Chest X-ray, PA view. Patient: 60 years old, sex F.
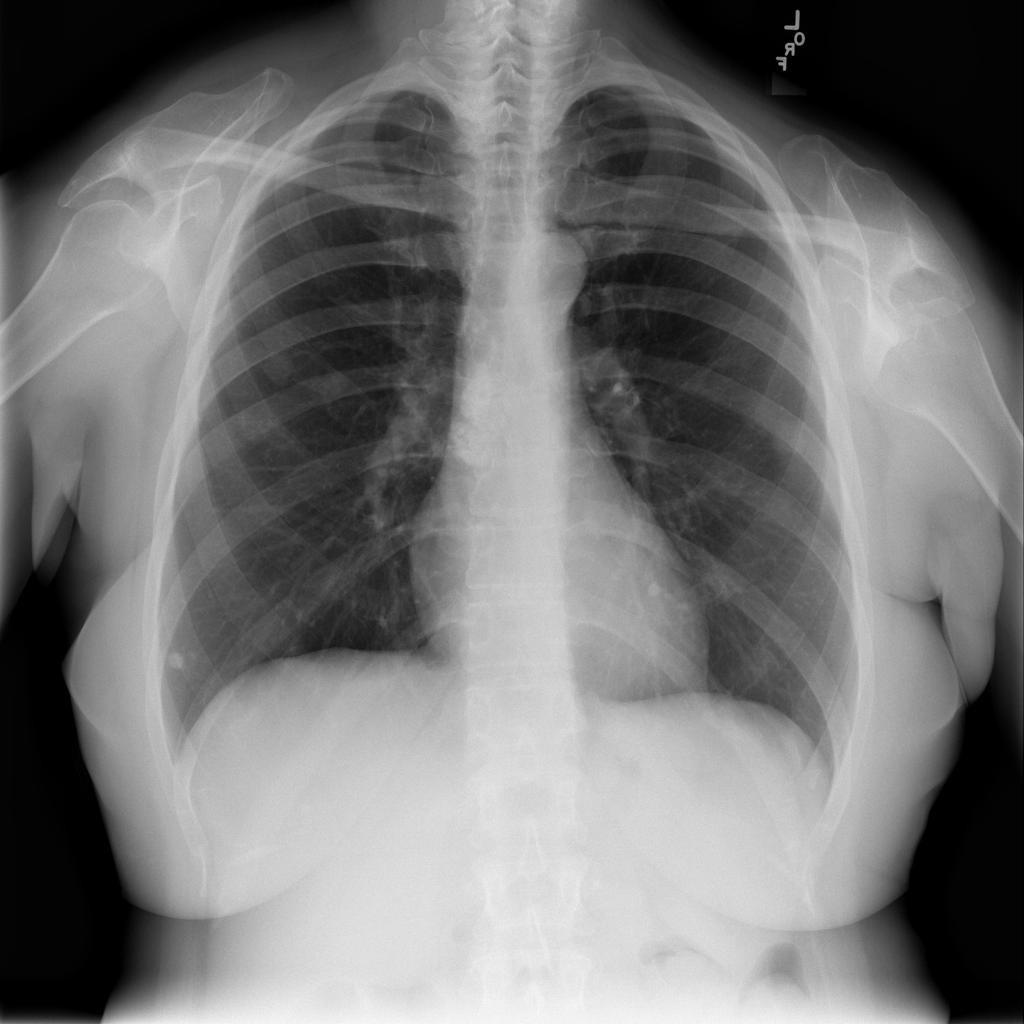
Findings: Nodule